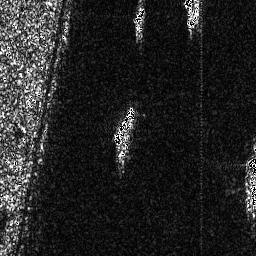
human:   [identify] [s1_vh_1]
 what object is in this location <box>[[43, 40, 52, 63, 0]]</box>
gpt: <ref>1 medium ship at the center</ref>